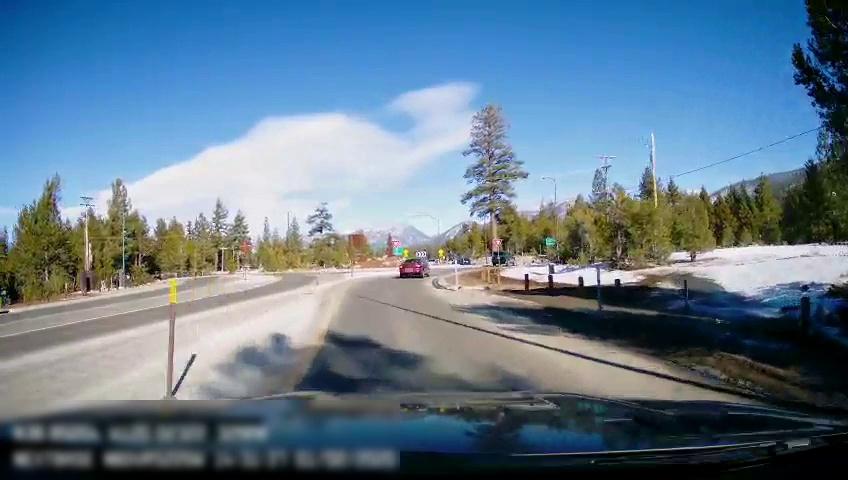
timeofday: Day
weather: Sunny
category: Drivable Space
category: Drivable Space
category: Vehicles | Car
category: Vehicles | SUV
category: Lanes | Current Lane
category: Lanes | Opposite Lane
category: Lanes | Opposite Lane
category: Traffic | Signs
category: Traffic | Signs
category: Traffic | Signs
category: Traffic | Signs